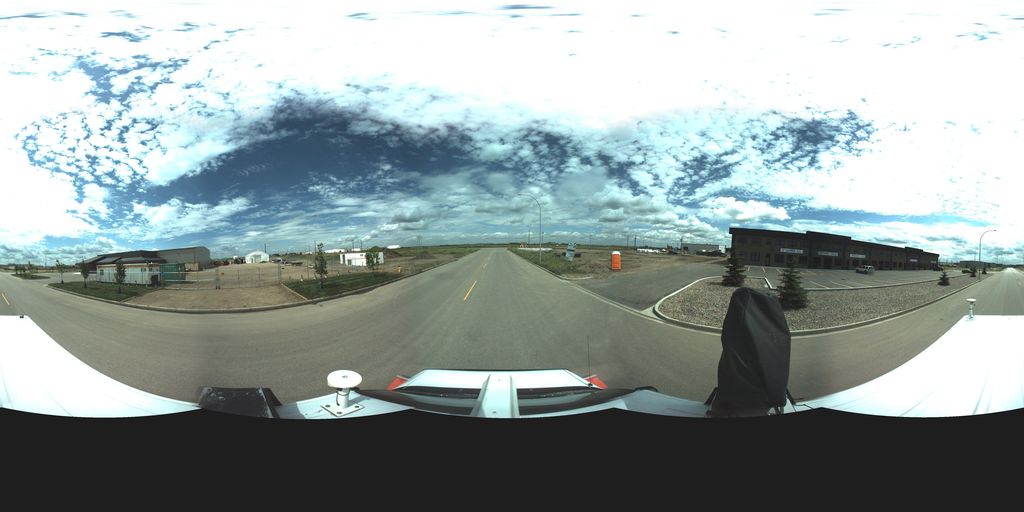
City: saskatoon